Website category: restaurant
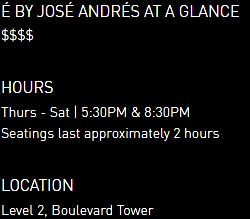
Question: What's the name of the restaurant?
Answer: by Jos Andrs at a glance

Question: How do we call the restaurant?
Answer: by Jos Andrs at a glance

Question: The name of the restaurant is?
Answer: by Jos Andrs at a glance

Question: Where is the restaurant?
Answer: Level 2, Boulevard Tower

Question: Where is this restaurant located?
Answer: Level 2, Boulevard Tower

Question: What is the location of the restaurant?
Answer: Level 2, Boulevard Tower

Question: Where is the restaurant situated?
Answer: Level 2, Boulevard Tower

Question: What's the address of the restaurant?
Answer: Level 2, Boulevard Tower

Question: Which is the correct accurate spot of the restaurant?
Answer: Level 2, Boulevard Tower

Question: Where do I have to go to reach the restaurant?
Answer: Level 2, Boulevard Tower